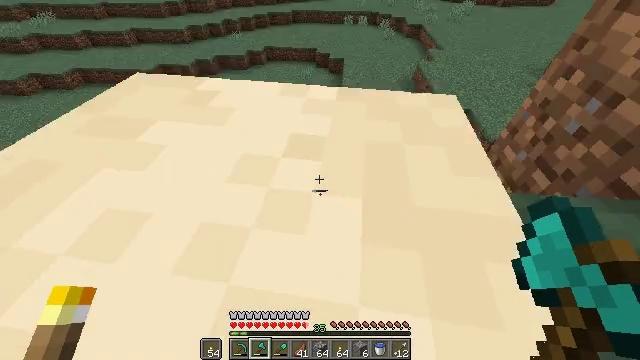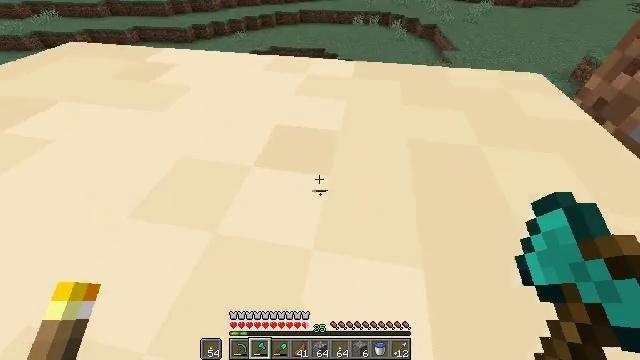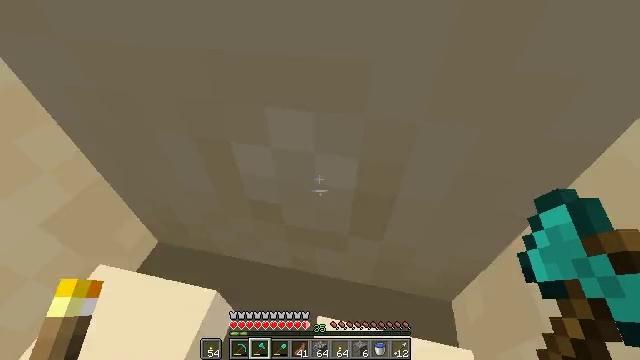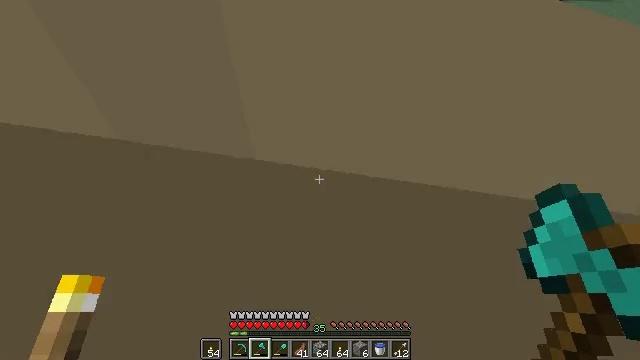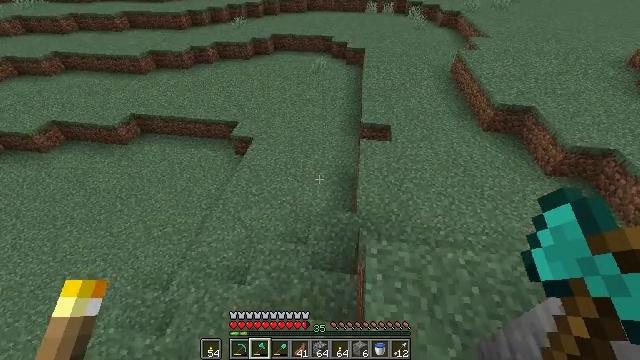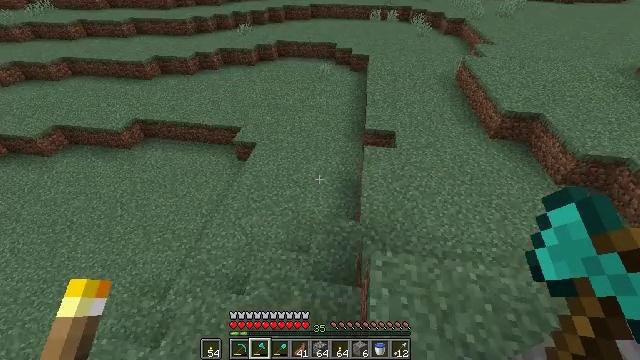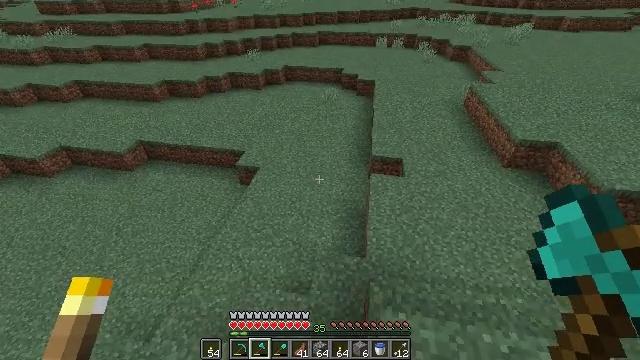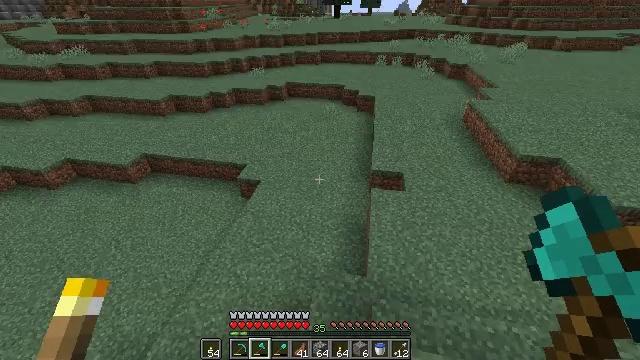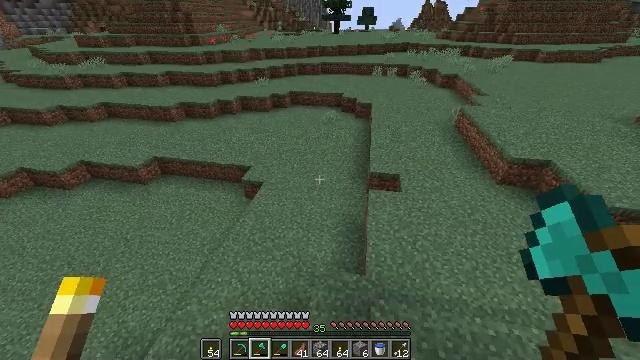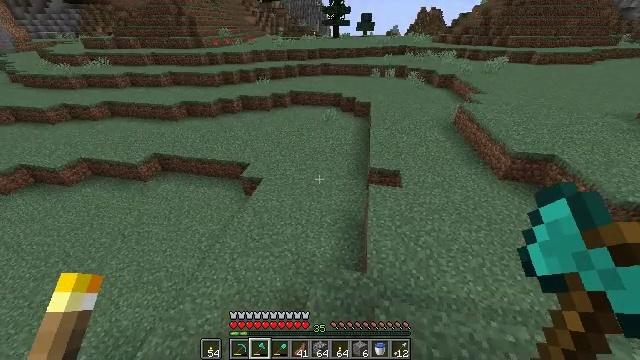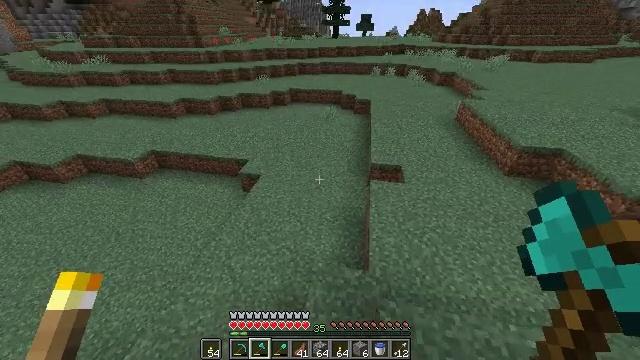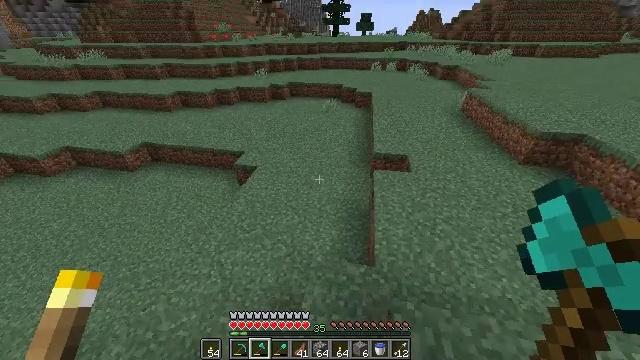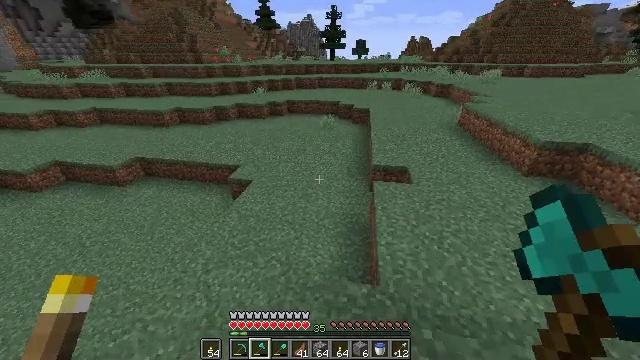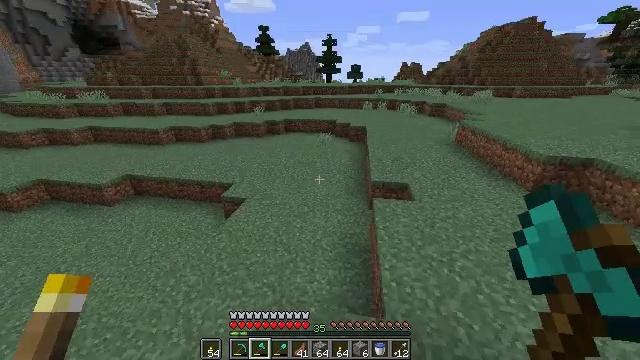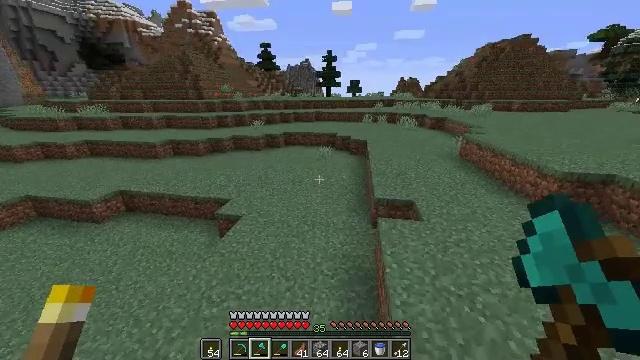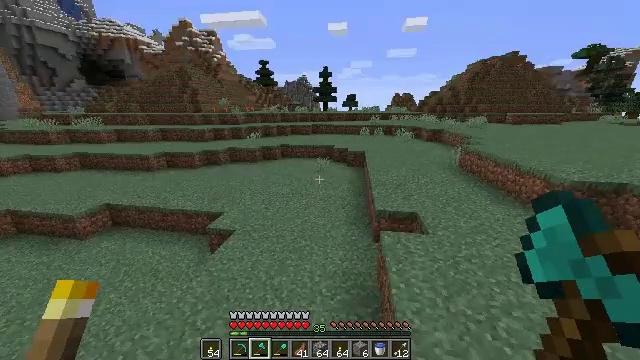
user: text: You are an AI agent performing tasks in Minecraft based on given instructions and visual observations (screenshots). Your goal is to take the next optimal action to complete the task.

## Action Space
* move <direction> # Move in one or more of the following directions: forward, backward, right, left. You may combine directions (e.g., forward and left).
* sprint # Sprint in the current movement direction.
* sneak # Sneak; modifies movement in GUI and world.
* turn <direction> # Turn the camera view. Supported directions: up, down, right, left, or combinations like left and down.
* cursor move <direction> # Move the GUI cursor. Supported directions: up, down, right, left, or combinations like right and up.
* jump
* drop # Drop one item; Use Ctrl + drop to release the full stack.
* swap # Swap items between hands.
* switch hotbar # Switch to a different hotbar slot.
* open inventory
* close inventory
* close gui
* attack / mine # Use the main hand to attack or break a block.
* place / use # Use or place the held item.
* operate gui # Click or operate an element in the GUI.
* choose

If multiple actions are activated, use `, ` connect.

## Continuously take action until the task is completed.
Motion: motion action
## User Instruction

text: Break oak leaves from the trees.
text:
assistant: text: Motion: move forward, sprint, turn left and up
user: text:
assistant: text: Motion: move forward, sprint, turn left
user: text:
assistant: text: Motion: move forward, sprint
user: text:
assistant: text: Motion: move forward, sprint
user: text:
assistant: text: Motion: move forward, sprint, turn up
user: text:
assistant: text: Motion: move forward, sprint, turn left and up
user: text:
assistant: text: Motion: move forward, sprint, turn up
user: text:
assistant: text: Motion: move forward, sprint
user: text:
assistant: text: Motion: move forward, sprint
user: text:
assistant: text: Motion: move forward, sprint
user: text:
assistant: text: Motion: move forward, sprint
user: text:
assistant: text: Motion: move forward, sprint, turn up
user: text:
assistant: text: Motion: move forward, sprint, turn up
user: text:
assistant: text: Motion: move forward, sprint, turn up
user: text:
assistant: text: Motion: move forward, sprint, turn up
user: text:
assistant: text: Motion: move forward, sprint, turn up
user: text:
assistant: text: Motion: move forward, sprint, turn up
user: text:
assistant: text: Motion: move forward, sprint, jump
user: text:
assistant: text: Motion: move forward and move right, sprint, turn left, jump
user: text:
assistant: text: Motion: move forward and move right, sprint, turn left and up, jump
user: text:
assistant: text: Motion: move forward and move right, sprint, turn left and up, jump
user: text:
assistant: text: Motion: move forward and move right, sprint, turn left and up, jump
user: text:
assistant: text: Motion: move forward and move right, sprint, turn left and up, jump
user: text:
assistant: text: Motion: move forward and move right, sprint, turn left, jump
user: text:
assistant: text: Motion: move forward and move right, sprint, jump
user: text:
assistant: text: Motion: move forward and move right, sprint, jump
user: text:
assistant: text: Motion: move forward and move right, sprint, jump
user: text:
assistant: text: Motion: move forward and move right, sprint, jump
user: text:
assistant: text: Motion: move forward and move right, sprint, turn left, jump
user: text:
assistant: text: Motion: move forward and move right, sprint, turn left, jump